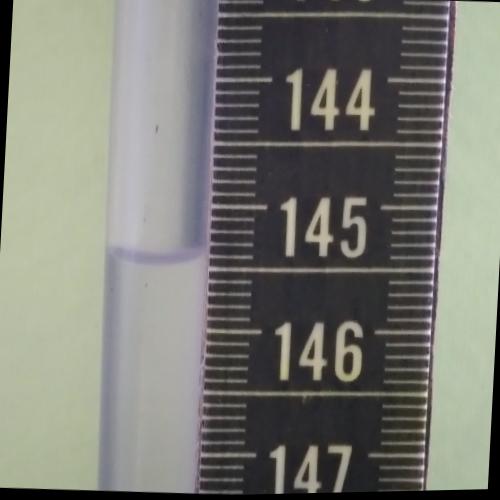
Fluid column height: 145.4 cm